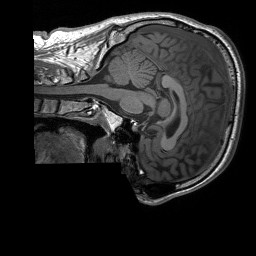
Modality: T1w
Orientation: sagittal
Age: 32
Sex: male
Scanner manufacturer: siemens
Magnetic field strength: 3 T
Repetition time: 1.9 s
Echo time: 0.00227 s